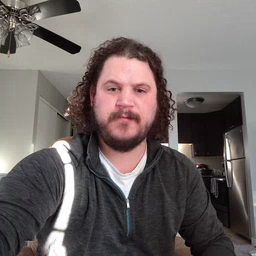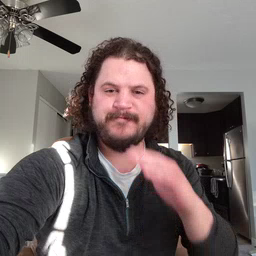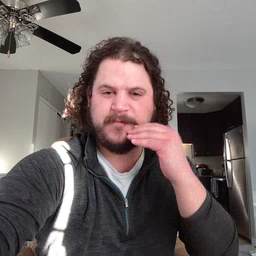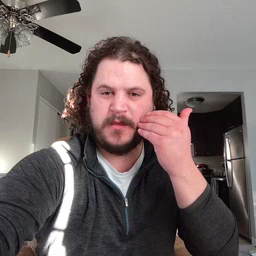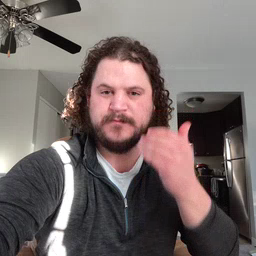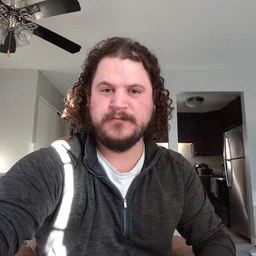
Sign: smile